You are looking at the short-time Fourier spectrogram of a rotating shaft's vibration signal. Determine the machine's mechanical condition. Answer with exactly one of: normal, misalignment, unbalance, looseness.
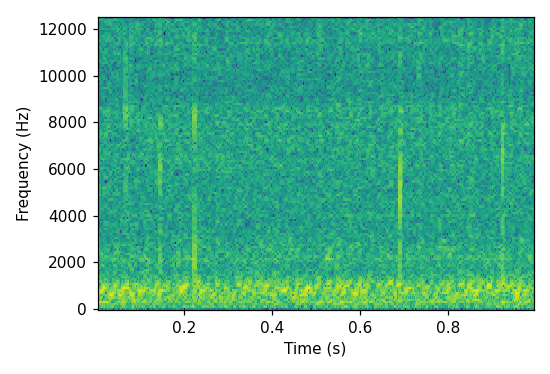
Answer: unbalance